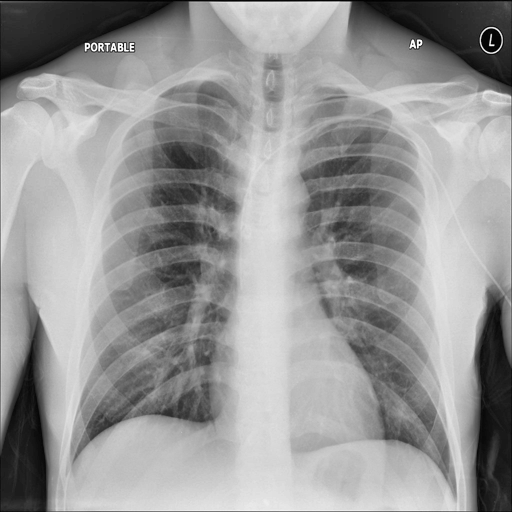
Finding: NORMAL